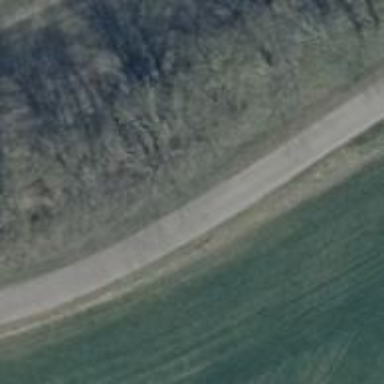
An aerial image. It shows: Paved track road.